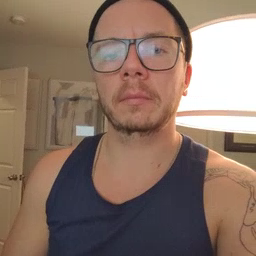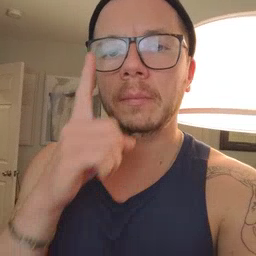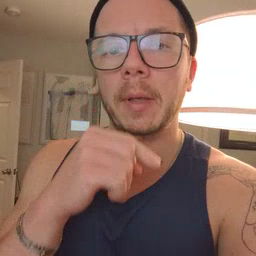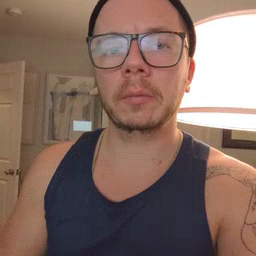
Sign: mouse